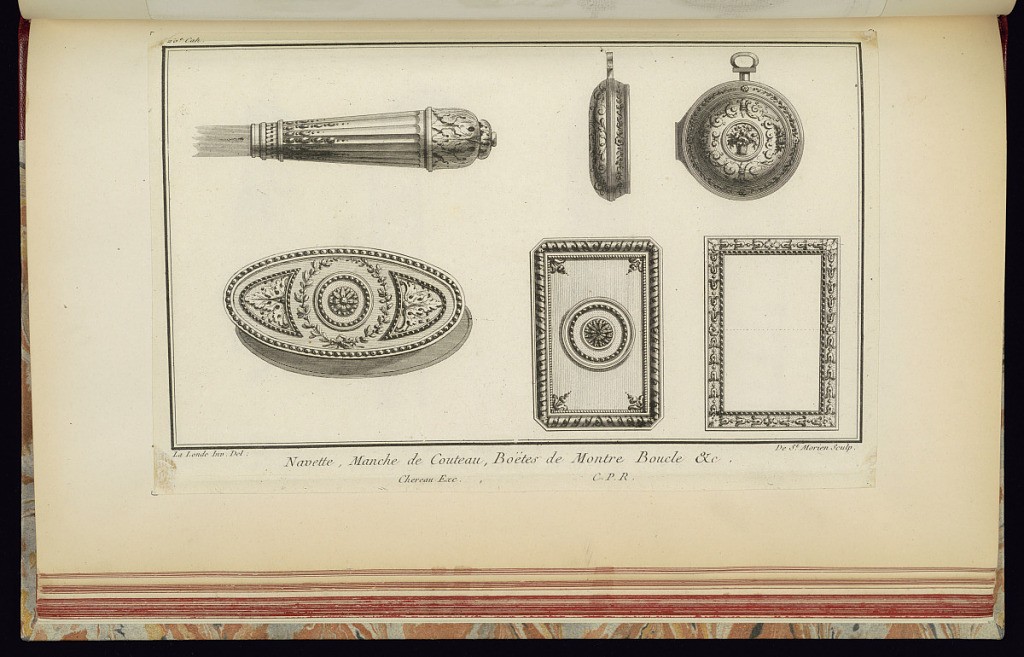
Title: Navette, Manche de Couteau, Boëtes de Montre, Boucle &c.
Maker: Richard de Lalonde, French, active 1780–96
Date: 1775-1788
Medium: Etching on off-white laid paper
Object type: Print
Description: Designs for a metal knife handle, shuttle, pocket watch case, and buckles. The knife handle is decorated with acanthus leaf, fluting, and wave band ornamentation. The oval shuttle is decorated with bead course and a rosette at its center. The watch case at upper right is shown in elevation and profile; it is encircled by floral ornamentation and has a basket of flowers depicted in the center. There are two buckles at bottom right. The one at the left is decorated with bead course and a central rosette; the one at right has a frame of bead course at sight edge and floral, leaf, and bead course at back edge. The plate is signed but not numbered. Based on comparison with other versions, it should be numbered 4.